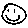
Label: smiley face